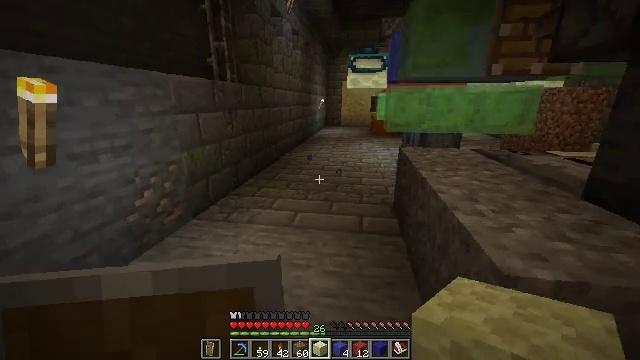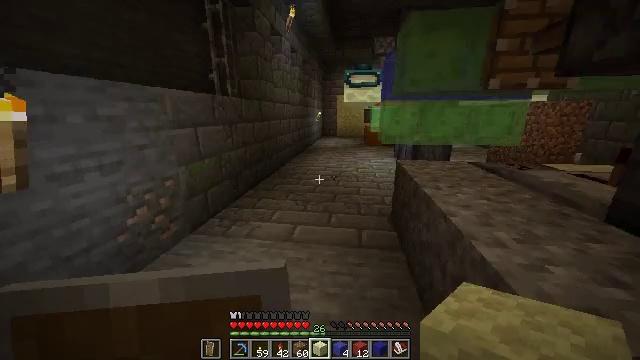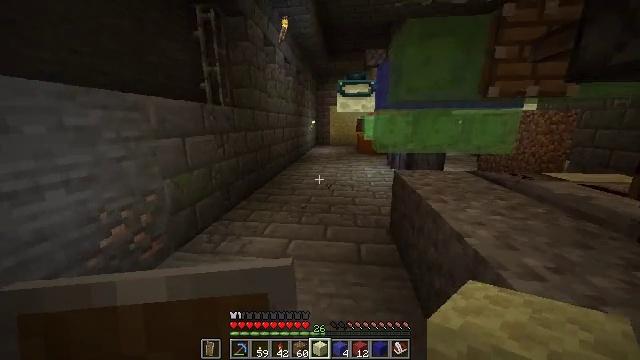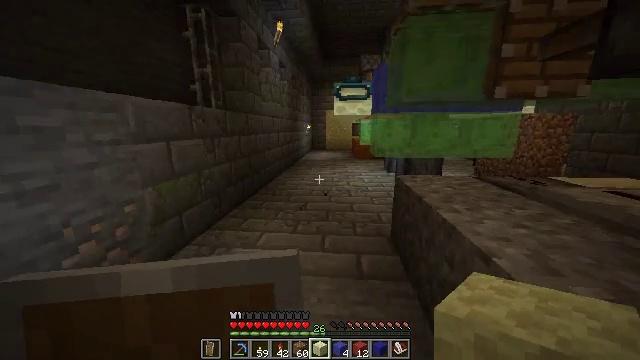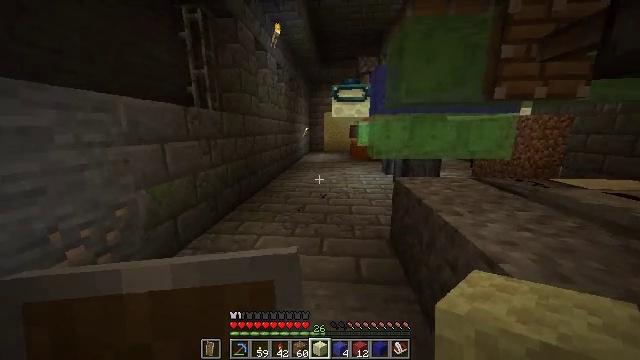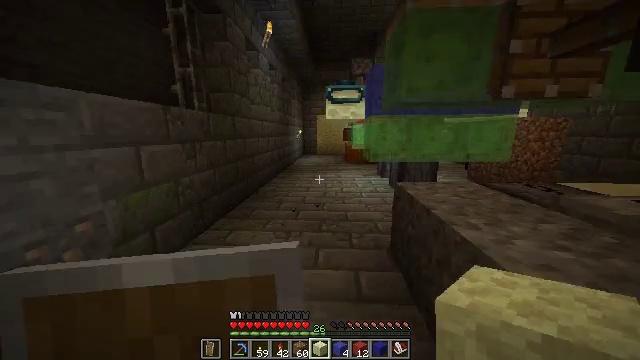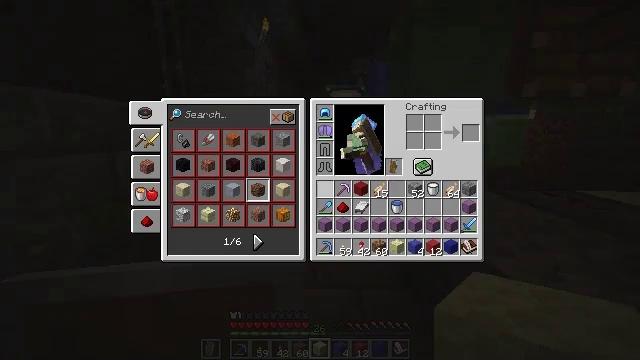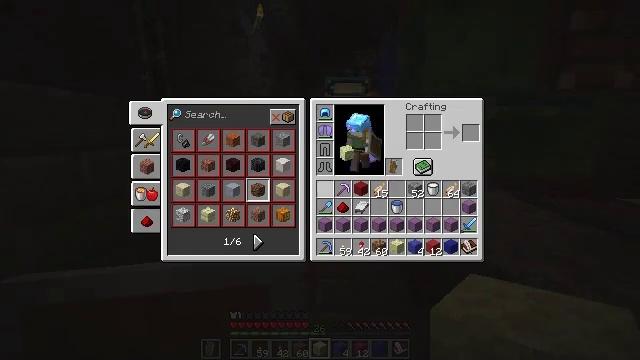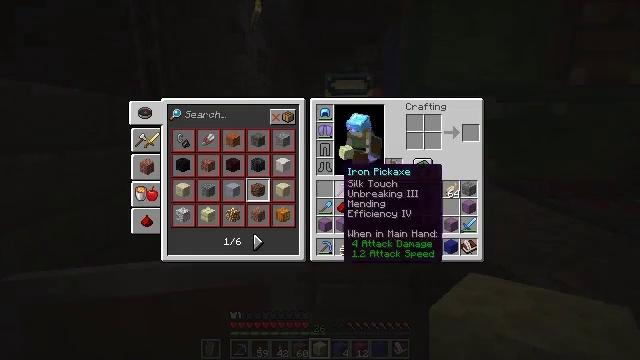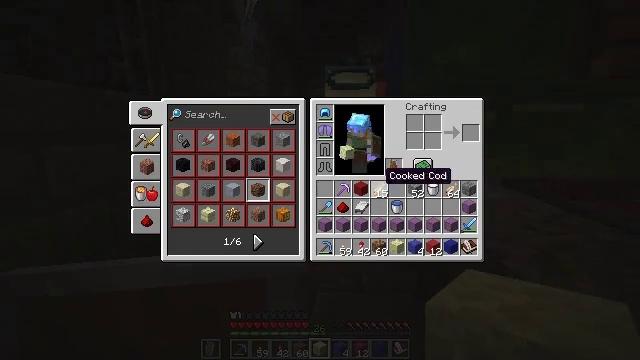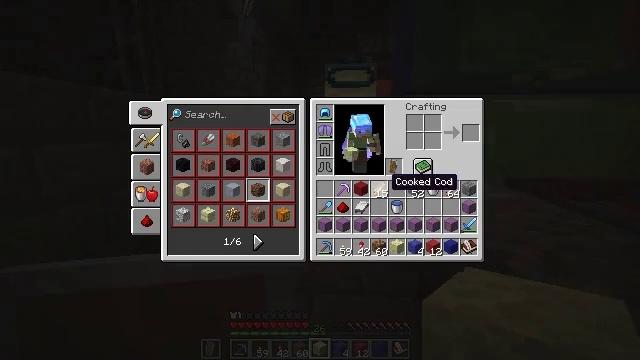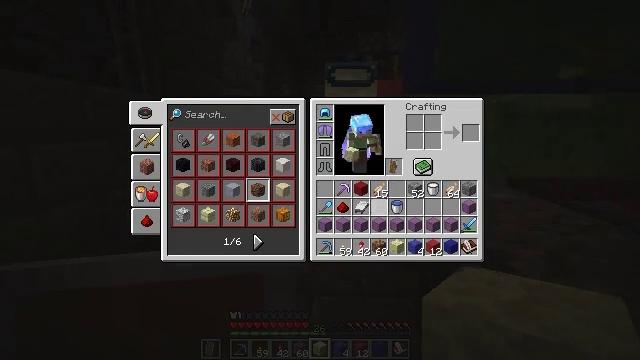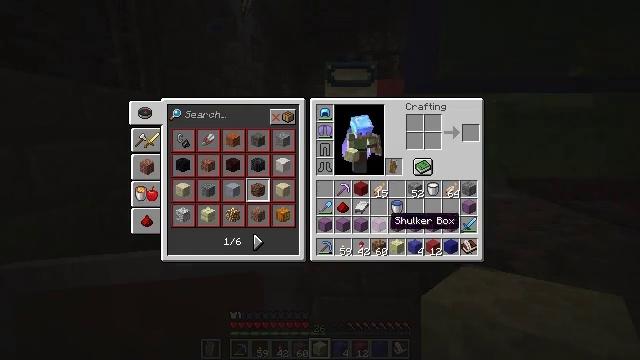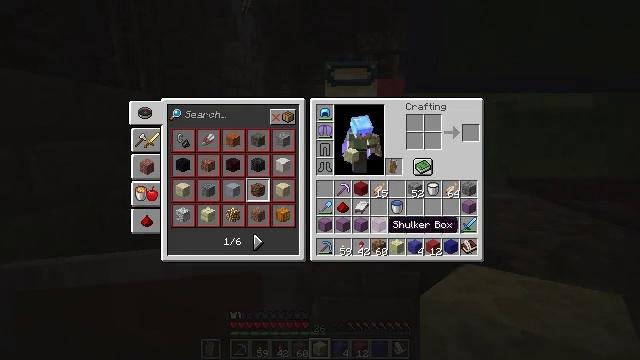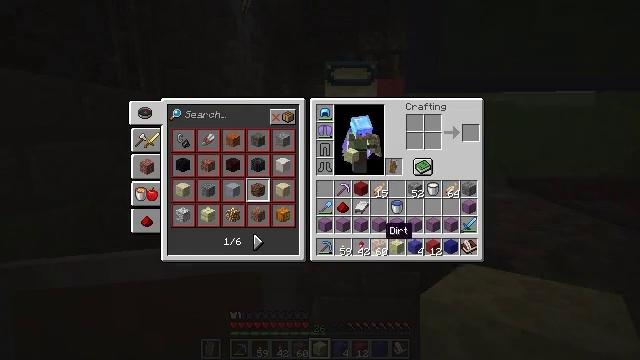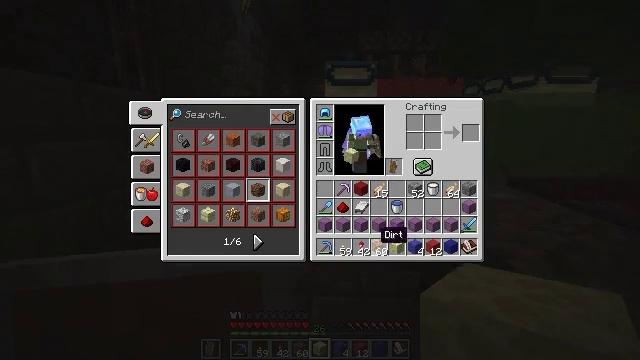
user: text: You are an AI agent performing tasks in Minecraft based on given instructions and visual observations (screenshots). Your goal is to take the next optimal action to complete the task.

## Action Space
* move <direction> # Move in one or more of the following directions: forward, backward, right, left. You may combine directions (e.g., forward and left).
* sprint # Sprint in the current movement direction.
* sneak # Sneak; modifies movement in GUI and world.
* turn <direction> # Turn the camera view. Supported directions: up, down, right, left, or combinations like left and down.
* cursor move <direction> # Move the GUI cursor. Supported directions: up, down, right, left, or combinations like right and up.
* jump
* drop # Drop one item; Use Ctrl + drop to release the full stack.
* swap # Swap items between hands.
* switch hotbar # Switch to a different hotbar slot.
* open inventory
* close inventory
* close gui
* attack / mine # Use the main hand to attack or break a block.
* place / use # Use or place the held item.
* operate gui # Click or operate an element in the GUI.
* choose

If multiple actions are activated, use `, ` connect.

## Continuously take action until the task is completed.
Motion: motion action
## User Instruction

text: Gather materials by mining mossy stone bricks.
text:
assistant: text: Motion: move forward, turn up
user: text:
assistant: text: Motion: move forward, turn right and up
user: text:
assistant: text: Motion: move forward, turn right
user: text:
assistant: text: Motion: move forward
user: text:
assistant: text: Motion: move forward, turn right
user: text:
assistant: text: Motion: move forward, open inventory
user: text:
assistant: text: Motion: open inventory
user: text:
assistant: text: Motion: cursor move right
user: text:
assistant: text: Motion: cursor move right
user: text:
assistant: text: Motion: no_op
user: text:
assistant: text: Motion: sneak, cursor move down
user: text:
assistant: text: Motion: sneak, cursor move down
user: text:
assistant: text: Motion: sneak
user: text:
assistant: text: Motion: sneak
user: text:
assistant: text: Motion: sneak
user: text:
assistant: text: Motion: sneak, cursor move left
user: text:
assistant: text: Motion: sneak
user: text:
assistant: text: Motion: sneak
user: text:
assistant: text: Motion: sneak, choose
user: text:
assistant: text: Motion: sneak, cursor move up, choose
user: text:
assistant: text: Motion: sneak, cursor move left and up
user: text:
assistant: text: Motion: sneak
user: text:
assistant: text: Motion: sneak
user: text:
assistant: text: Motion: sneak, choose
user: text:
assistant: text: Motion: sneak, choose
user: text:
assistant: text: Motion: sneak
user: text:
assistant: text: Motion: sneak, close inventory
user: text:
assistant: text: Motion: close inventory
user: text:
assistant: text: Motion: no_op
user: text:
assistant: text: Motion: no_op